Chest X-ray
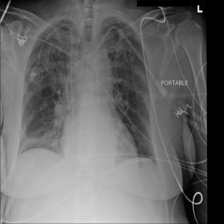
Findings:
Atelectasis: negative
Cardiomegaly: negative
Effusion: positive
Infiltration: positive
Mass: negative
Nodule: negative
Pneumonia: negative
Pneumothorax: negative
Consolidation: negative
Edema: negative
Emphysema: negative
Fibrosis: negative
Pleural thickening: negative
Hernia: negative